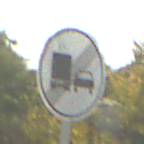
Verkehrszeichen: EndeUeberholverbotKraftfahrzeuge
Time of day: MorningAfternoon
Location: Outdoor (RoadRail)
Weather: PartlyCloudy
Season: NotSpecified
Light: Natural